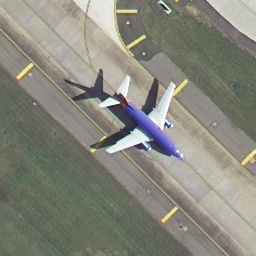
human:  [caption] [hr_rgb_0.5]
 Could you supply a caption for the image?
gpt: An airplane with with purple fuselage is taxiing on the runway .

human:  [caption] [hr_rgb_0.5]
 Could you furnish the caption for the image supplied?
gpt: There is an airplane taxiing on the runway .

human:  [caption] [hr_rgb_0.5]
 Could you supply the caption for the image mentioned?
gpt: An airplane with with purple fuselage is on the runway .

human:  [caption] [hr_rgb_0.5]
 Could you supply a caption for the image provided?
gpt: There is an airplane on the runway .

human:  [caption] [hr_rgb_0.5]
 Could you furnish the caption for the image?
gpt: It is an purple airplane taxiing on the runway .